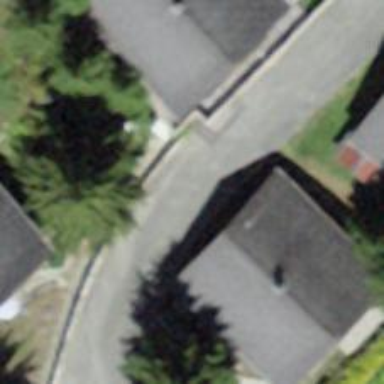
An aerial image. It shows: Asphalt road in residential area.